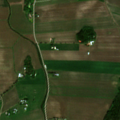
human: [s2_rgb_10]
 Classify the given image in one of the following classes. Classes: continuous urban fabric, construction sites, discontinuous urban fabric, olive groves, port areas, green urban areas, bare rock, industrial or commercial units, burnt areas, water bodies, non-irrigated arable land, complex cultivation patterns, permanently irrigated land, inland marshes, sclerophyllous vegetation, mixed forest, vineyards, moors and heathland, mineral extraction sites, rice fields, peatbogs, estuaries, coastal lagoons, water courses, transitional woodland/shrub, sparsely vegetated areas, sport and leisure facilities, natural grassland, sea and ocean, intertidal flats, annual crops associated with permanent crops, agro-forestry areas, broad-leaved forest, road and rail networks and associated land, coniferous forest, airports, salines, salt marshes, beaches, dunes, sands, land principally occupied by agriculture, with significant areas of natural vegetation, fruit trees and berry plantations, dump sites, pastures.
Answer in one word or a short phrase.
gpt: non-irrigated arable land, land principally occupied by agriculture, with significant areas of natural vegetation, coniferous forest